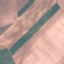
Label: AnnualCrop